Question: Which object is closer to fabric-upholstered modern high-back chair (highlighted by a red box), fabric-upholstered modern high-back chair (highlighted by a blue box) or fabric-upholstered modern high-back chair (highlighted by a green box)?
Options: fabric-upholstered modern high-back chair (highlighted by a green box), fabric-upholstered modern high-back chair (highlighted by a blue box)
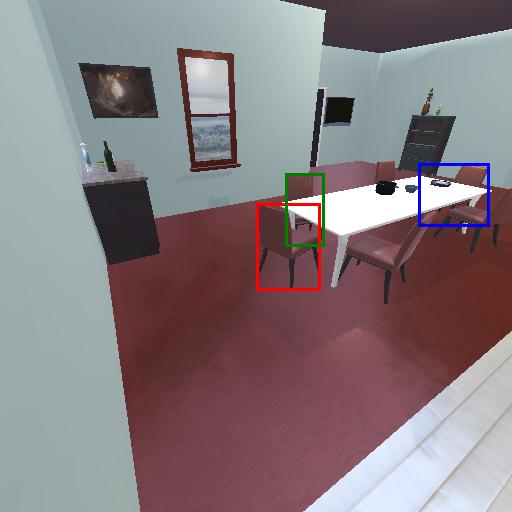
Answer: fabric-upholstered modern high-back chair (highlighted by a green box)